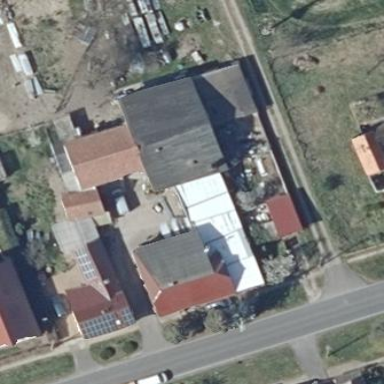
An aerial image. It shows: Building.